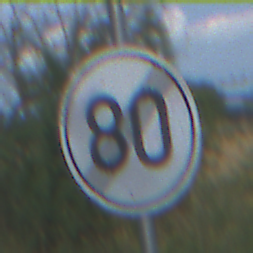
Verkehrszeichen: EndeGeschwindigkeit80
Umgebung: Outdoor, Nature
Tageszeit: MorningAfternoon
Wetter: PartlyCloudy
Licht: Natural
Jahreszeit: NotSpecified
Kontrast: MediumContrast